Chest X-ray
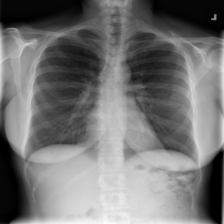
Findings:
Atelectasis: negative
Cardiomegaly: negative
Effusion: negative
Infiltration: positive
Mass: negative
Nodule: negative
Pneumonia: negative
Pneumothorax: negative
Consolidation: negative
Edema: negative
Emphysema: negative
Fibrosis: negative
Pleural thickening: negative
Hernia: negative